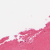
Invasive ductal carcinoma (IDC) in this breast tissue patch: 0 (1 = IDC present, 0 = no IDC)